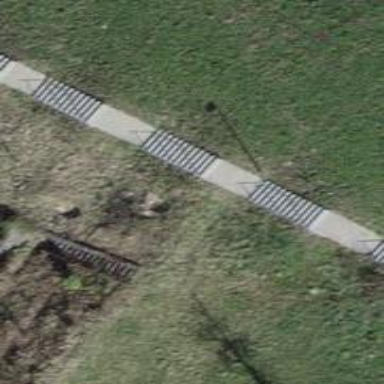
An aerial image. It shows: Road with steps.